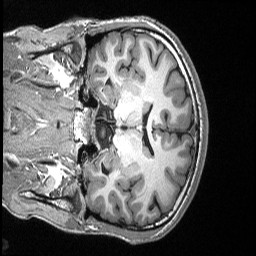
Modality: T1w
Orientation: coronal
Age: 13
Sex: male